Question:
I'm trying to follow or unfollow user using instagram api in java
here is my code:
'''
public static void main(String[] args) {
String urlString = "https://api.instagram.com/v1/users/"+USERID+"/relationship?access_token="+TOKEN; // URL to call
String data = (URLEncoder.encode("action:unfollow")); //data to post
OutputStream out = null;
try {
URL url = new URL(urlString);
HttpURLConnection urlConnection = (HttpURLConnection) url.openConnection();
urlConnection.setDoOutput(true);
urlConnection.setDoInput(true);
urlConnection.setRequestMethod("POST");
out = new BufferedOutputStream(urlConnection.getOutputStream());
BufferedWriter writer = new BufferedWriter (new OutputStreamWriter(out, "UTF-8"));
writer.write(data);
writer.flush();
writer.close();
out.close();
urlConnection.connect();
} catch (Exception e) {
System.out.println(e.getMessage());
}
}
'''
i want unfollow a user by this code but this does not work
thanks in advance
edit:
URLEncoder should be removed and should use '=' instead of ':'
String data = ("action=unfollow"); //data to post
when i added inputString code worked nicely!
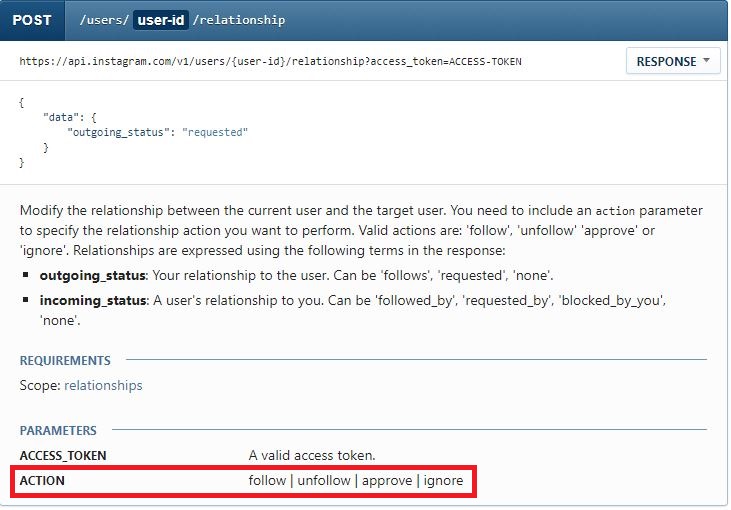
Answer: I think you need to pass 'action=unfollow' on your URLEncoder.encode()